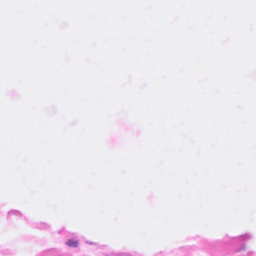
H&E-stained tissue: Breast